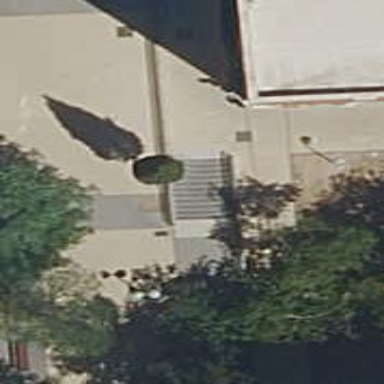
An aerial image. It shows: Paved steps.